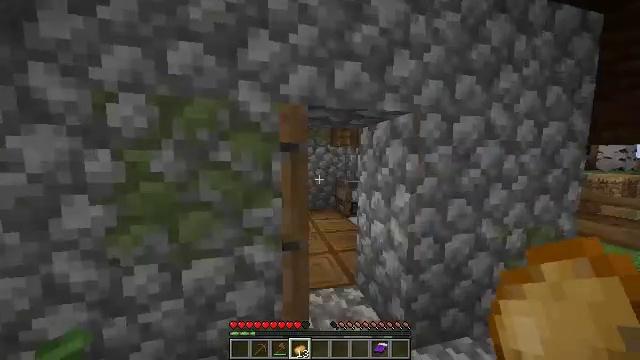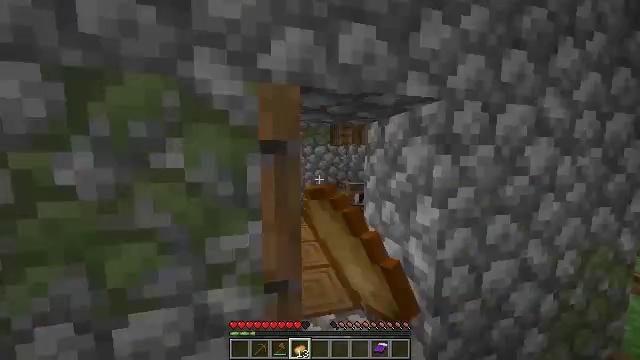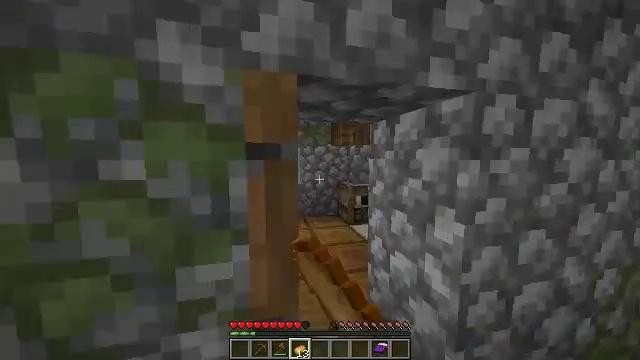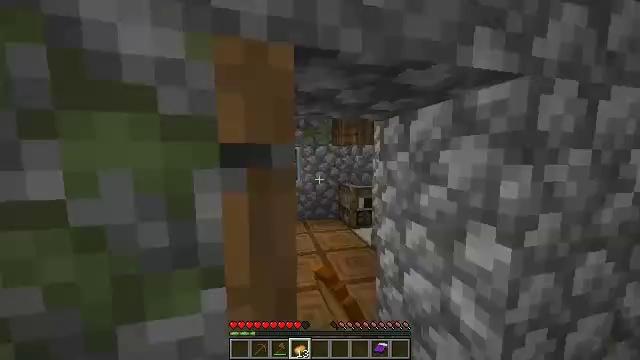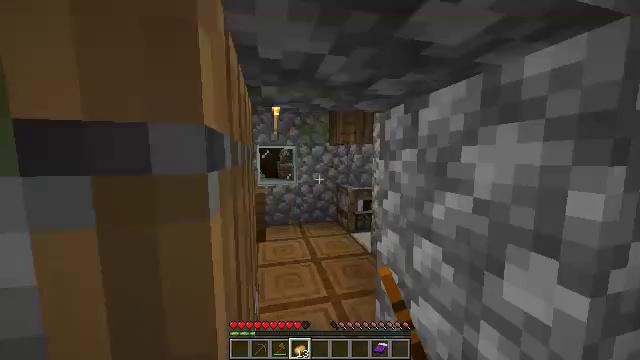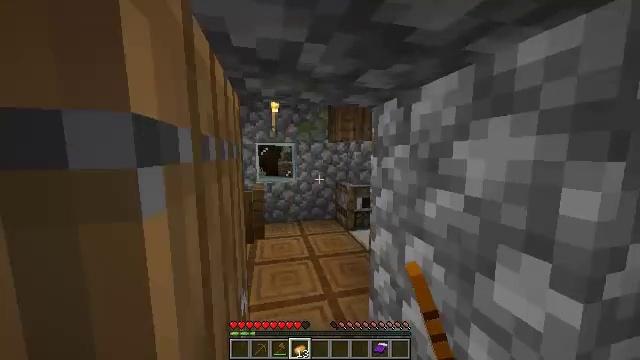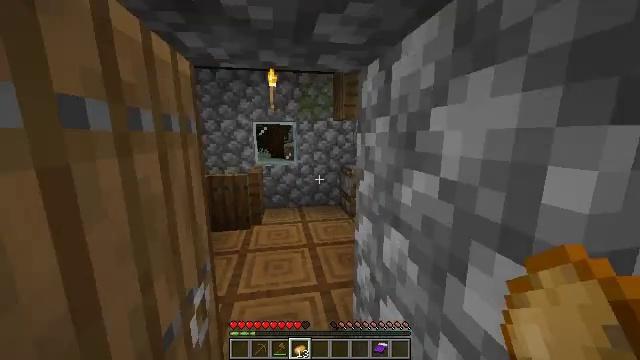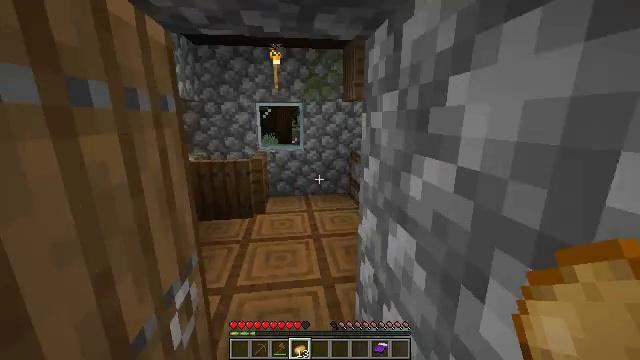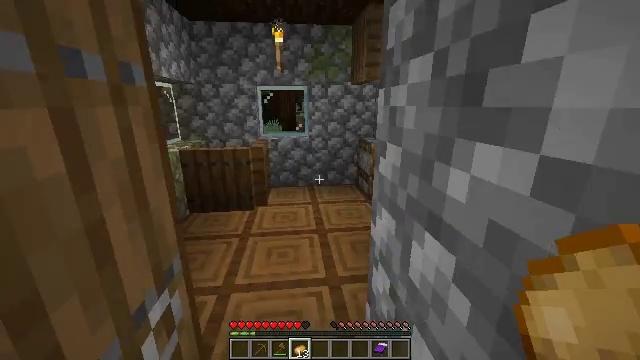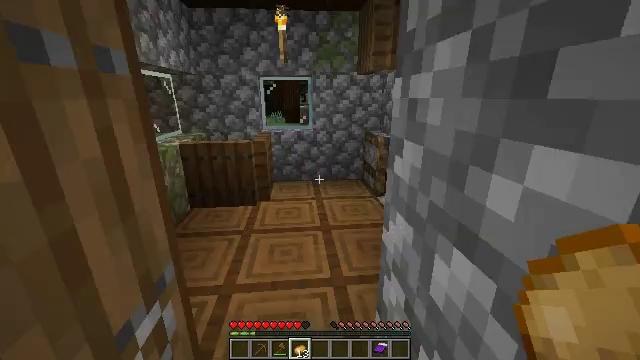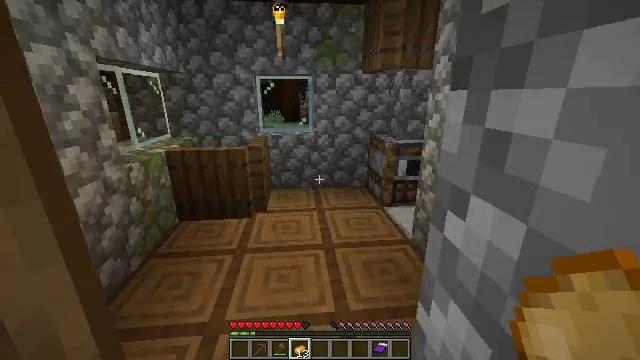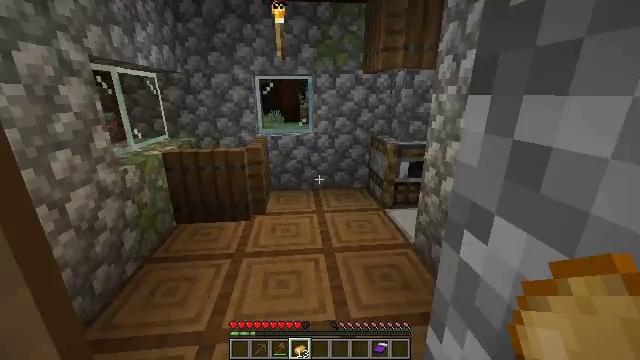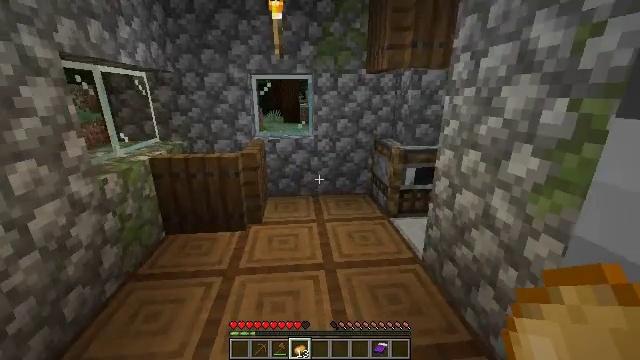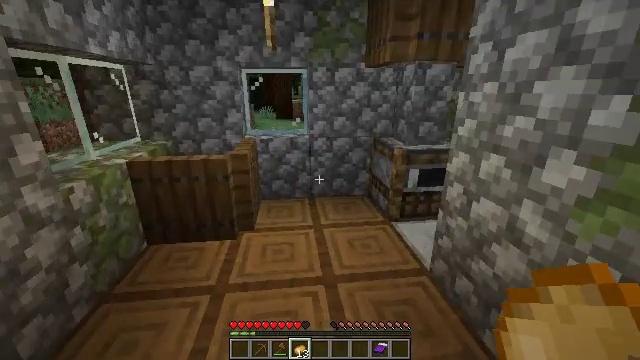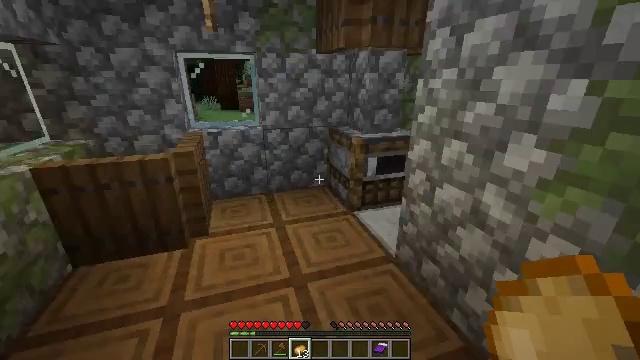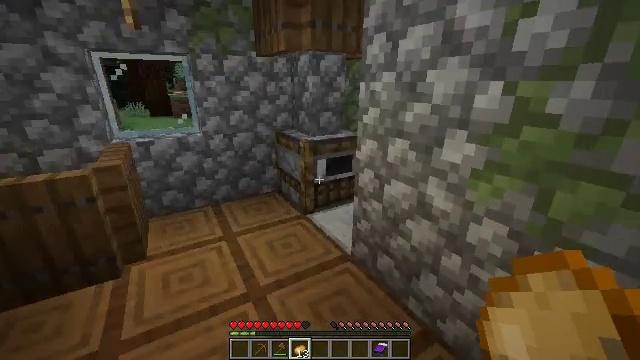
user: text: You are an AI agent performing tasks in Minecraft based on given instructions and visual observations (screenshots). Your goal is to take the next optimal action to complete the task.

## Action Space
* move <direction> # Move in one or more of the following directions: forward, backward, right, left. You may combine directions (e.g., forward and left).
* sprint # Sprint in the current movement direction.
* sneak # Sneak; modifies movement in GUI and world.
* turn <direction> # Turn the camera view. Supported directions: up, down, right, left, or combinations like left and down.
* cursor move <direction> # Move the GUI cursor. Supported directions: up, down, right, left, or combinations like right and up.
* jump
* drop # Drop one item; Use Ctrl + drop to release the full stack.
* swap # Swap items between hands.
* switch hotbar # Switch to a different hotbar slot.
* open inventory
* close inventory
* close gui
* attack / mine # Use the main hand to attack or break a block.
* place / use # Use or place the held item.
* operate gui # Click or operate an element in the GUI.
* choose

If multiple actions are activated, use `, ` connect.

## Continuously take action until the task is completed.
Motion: motion action
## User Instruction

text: Mine the smoker to break it.
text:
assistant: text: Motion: move forward, use / place
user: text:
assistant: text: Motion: move forward, use / place
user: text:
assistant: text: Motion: move forward
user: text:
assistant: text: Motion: move forward and move right
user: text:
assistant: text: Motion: move forward and move right
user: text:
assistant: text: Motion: move forward and move right, turn left and down
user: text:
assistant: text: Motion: move forward, turn left and down
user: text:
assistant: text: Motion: move forward, turn left and down
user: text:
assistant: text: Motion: move forward, turn down
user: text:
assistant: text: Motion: move forward
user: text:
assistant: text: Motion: move forward
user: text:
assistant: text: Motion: move forward
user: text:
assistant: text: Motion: move forward and move left, turn right
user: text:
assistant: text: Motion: move forward and move left, turn right and down
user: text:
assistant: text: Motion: move forward and move left, turn right
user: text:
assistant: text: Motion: move forward and move left, turn right and up
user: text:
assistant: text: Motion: move forward, turn right
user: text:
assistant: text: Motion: move forward
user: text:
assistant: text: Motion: move forward
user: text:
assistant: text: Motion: move forward
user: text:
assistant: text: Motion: no_op
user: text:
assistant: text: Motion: no_op
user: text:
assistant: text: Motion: turn left
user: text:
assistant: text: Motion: turn left and down
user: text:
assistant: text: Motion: turn left
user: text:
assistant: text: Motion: no_op
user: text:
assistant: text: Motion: no_op
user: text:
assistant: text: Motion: no_op
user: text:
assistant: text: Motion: no_op
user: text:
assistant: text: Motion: turn left